Field crop: tomato
Growth stage: 2
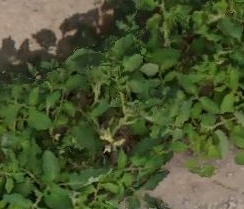
Species: tomato